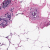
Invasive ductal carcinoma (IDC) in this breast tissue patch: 0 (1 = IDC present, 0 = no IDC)